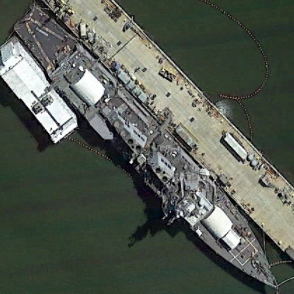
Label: destroyer